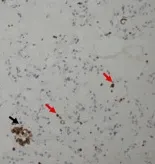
Some interspersed monocytes (red arrows) and macrophages (black arrow) were positive for CD68 (E).
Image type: pathology (immunostaining)